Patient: sex M, age 74
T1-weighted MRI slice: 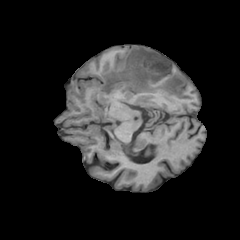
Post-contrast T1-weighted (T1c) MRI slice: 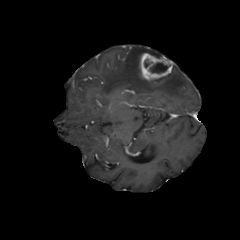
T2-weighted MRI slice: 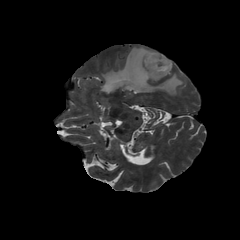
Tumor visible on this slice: yes
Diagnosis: Glioblastoma, IDH-wildtype
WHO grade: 4